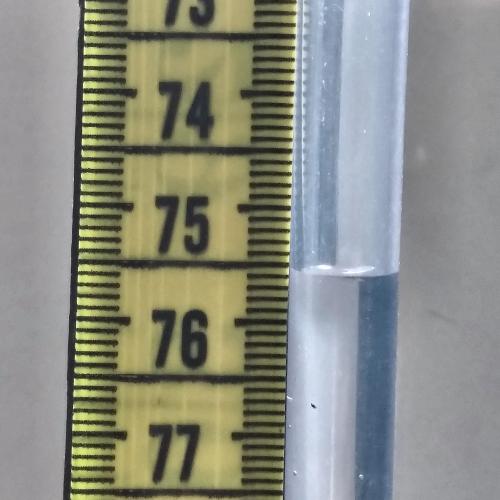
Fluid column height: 75.6 cm